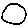
Label: circle